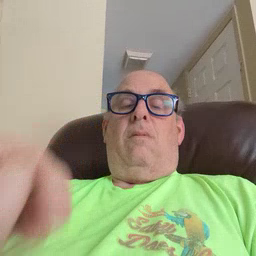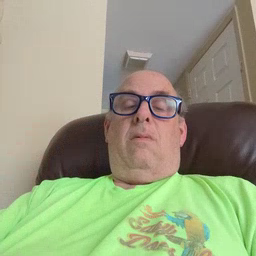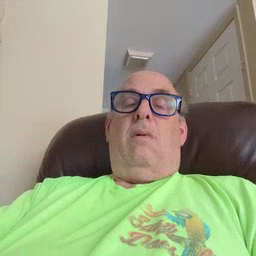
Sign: child